Question: I'm using maven to download jedis-2.6.2 jar. But when maven downloads the jar it has no content and can't be unarchived. When i download the jar by clicking 'Download jar' at <URL> - the downloaded jar is working fine. How can i set up maven to download the correct jar?
Below is an image so you can see that the redis.client.jedis jar is downloaded empty.

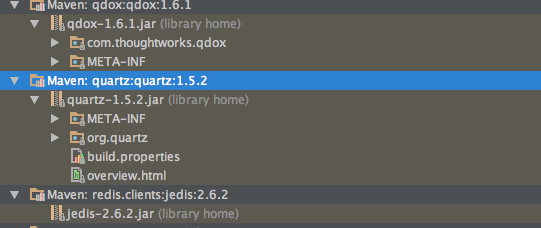
Answer: This issue is with the corrupted files in your .m2 repository. It can be resolved in 2 ways.
First way is to delete that particular(redis in your case) folder or file and do a maven install again. You can find those folders in the following (default)path : in windows 'Documents and Settings\your username\.m2' or '$home/.m2' folder on Ubuntu(Linux).
Second way is to 'purge-local-repository' using maven itself, this will eliminate the manual process of deleting if and when this issue occurs. You can give multiple flags and you can see how to use it in the documentation. It will remove the dependencies of the project from the cache.